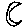
Label: moon